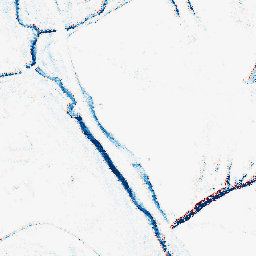
Category: morphological
Decomposition family: morphological_rect
Decomposition parameters: operation: closing
width: 10
height: 5
Upsampling method: regularized
Upsampling parameters: scale: 2
lambda_reg: 0.1
Upsampling scale: 2